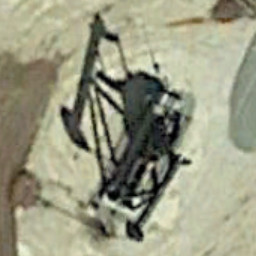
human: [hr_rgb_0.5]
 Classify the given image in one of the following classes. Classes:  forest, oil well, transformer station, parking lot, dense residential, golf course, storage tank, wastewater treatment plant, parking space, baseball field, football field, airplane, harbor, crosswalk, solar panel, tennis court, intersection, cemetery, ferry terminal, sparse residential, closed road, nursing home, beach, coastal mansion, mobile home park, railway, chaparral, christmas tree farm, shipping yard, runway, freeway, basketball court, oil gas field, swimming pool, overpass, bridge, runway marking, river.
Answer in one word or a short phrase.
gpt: oil well